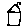
Label: house